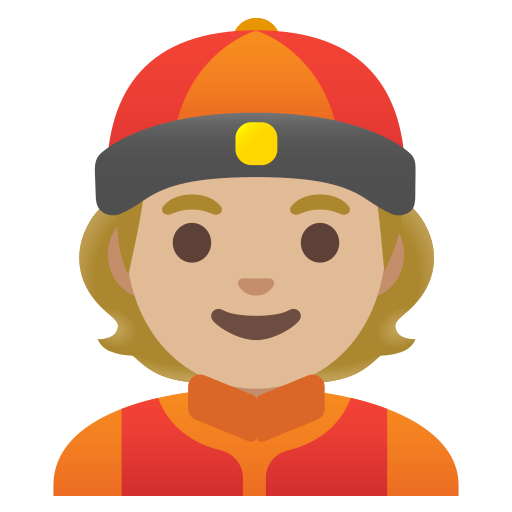
Emoji: 👲🏼